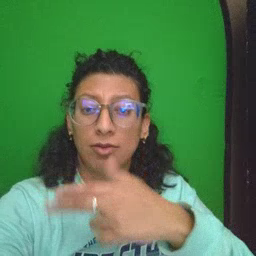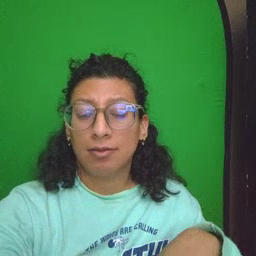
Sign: scissors